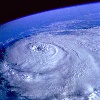
Label: cloud